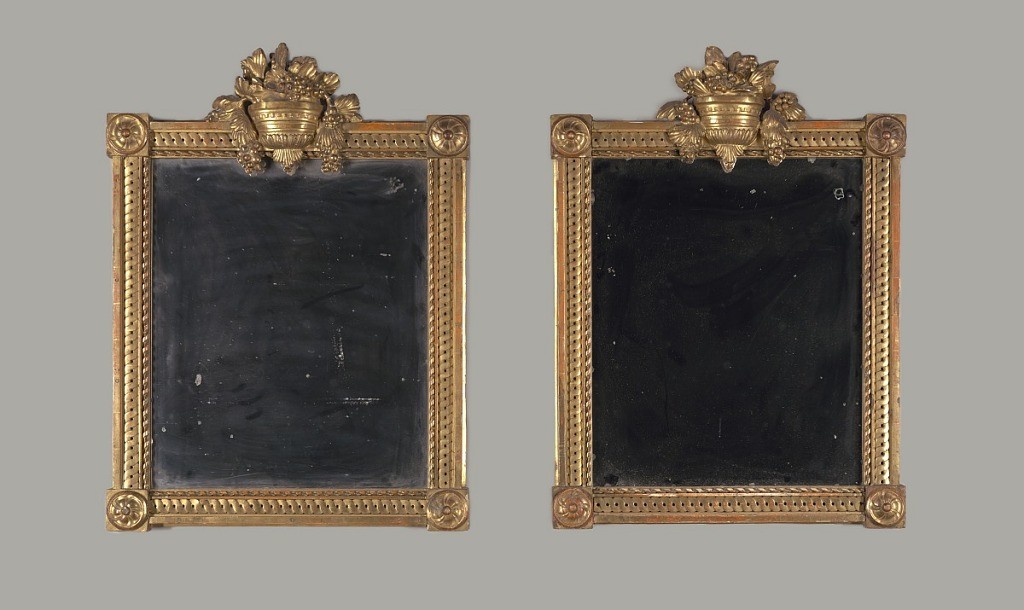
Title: Pair of mirrors
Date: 19th century
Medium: Carved and gilded wood, mirrored glass
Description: In Louis XVI style. Each mirror with vertical frame, almost square, carved and gilded with bowl of grapes and grape leaves at center top and a spiral in circle on square at each corner. Frame molding comprised of squared outer band, guilloche band in center and ribbon twisted around rod at inner edge. Mirror in each.